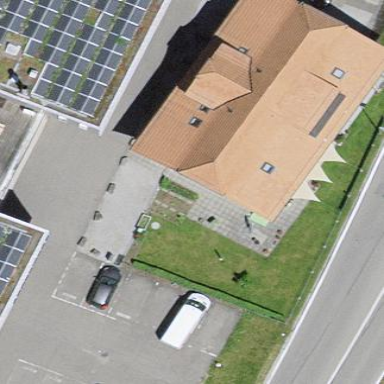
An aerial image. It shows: Residential building with half-hipped roof shape.